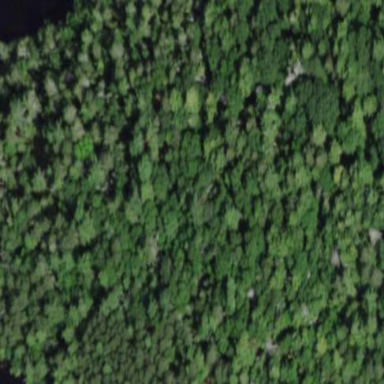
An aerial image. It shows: Serene woodland landscape.